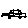
Label: car